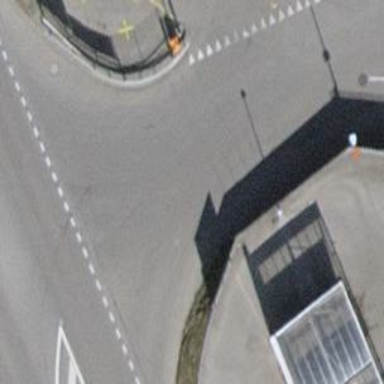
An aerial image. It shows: Lift gate barrier.